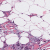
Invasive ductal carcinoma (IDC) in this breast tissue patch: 1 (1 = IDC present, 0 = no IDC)